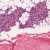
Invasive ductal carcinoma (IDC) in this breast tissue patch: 0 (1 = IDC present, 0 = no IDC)